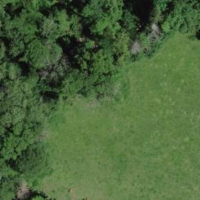
EUNIS habitat code: 25
Species observed at this site:
Allium ursinum